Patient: sex M, age 26
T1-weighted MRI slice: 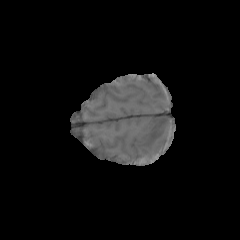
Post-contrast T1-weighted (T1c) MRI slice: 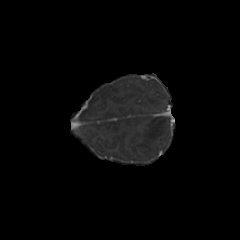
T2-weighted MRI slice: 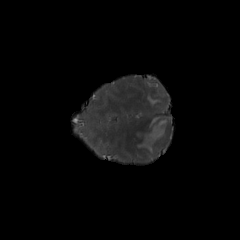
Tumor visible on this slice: yes
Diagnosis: Astrocytoma, IDH-mutant
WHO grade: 4